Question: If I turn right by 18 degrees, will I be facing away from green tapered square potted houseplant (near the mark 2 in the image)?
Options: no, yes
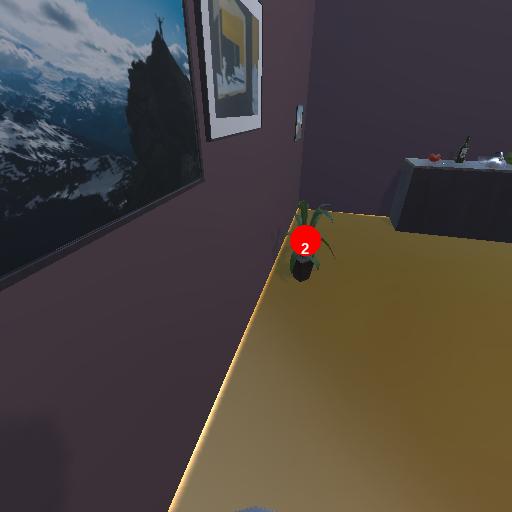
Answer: no